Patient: sex F, age 61
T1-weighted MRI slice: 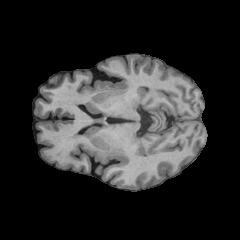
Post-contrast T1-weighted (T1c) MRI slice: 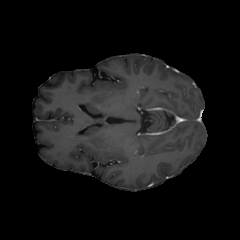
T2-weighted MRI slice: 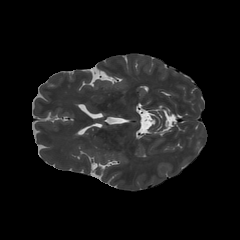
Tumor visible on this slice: no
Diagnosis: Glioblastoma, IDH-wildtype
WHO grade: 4